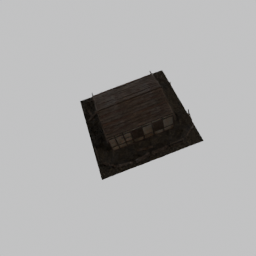
Label: architecture